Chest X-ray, AP view. Patient: 58 years old, sex F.
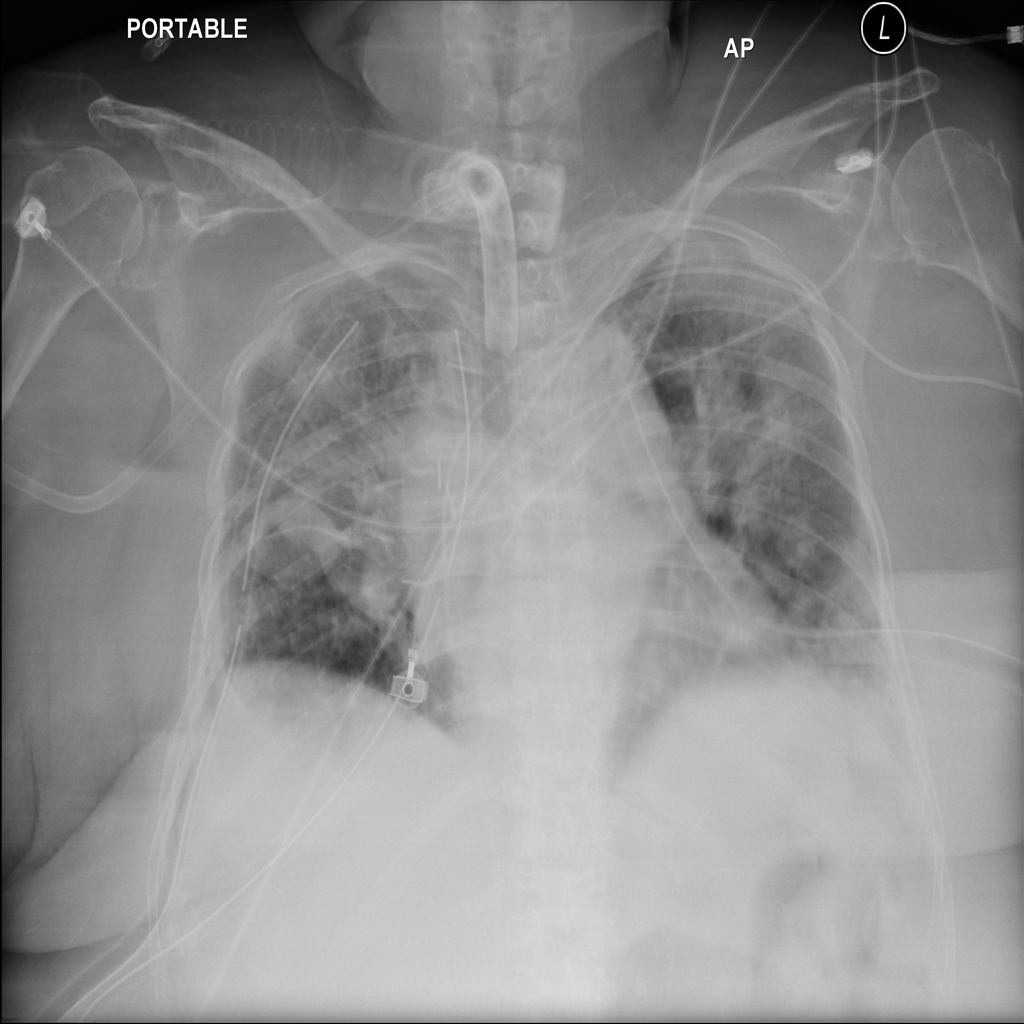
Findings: Infiltration